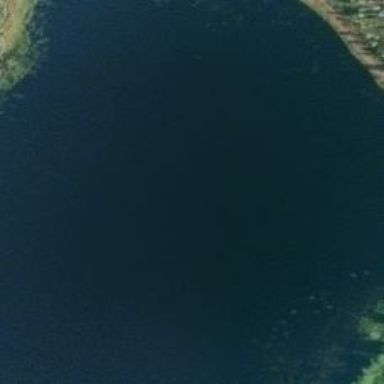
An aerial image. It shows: Natural landscape featuring water.